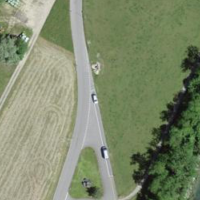
EUNIS habitat code: 25
Species observed at this site:
Motacilla cinerea
Cyanistes caeruleus
Fulica atra
Alcedo atthis
Anas platyrhynchos
Troglodytes troglodytes
Dendrocopos major
Aythya fuligula
Fringilla coelebs
Buteo buteo
Turdus merula
Phalacrocorax carbo
Phylloscopus collybita
Euonymus europaeus
Parus major
Erithacus rubecula
Hirundo rustica
Mergus merganser
Anser anser
Motacilla alba